Question: I have a database that records breeding information for cows in Microsoft SQL Server 2012 Express. Obviously, a cow cannot be bred until after she is born, and she may be bred multiple times during her life; and I need to enforce these constraints in my database. I currently have arranged a schema according to the following diagram:

'DataID' is the primary key for all animals. I have attempted to implement Table-Per-Type inheritance, hence the 1-to-1 relationship between '[Animals].[Master]' and '[Animals].[Females]'. Since each female may be bred multiple times, I have set up a 1-to-Many relationship between '[Animals].[Females]' and '[Breedings].[Breedings]'
'BirthDate''Breedings.Date'
I essentially need something like the following psudocode (which I have actually put into the CHECK constraint's "expression" box and received a validation error):
'''
[Animals].[Master].[BirthDate] < [Breedings].[Breedings].[Date]
INNER JOIN [Animals].[Master] ON
[Breedings].[Breedings].[DataID] = [Animals].[Master].[DataID]
'''
I have also tried creating a view with the proper join, but found that CHECK constraints cannot be used in views.
So, does anyone know how I can enforce these constraints?
- I tried the advice of using triggers, but can't seen to formulate the trigger syntax correctly. Here is my code:
'''
USE [CowInventory];
GO
CREATE TRIGGER [Breedings].[iCheckBreedingDateAfterBirthDate]
ON [Breedings].[Breedings]
FOR INSERT
AS
BEGIN
DECLARE @CowID UniqueIdentifier
SELECT @CowID = DataID FROM inserted;
DECLARE @CowBirthDate Date
SELECT @CowBirthDate = BirthDate FROM [Animals].[Master] WHERE [Master].[DataID] = @CowID
DECLARE @BreedingDate Date
SELECT @BreedingDate = Date FROM inserted;
IF(@CowBirthDate > @BreedingDate)
BEGIN
THROW;
END
END
'''
According to a book I have () this syntax should work perfectly. But instead, SQL Server gives me pink lines under 'THROW' and the last 'END', stating 'Incorrect syntax near 'THROW'. Expecting CONVERSATION, DIALOG, DISTRIBUTED, or TRANSACTION.' and 'Incorrect syntax near 'END'. Expecting CONVERSATION.' I have inserted these keywords, but they change nothing.
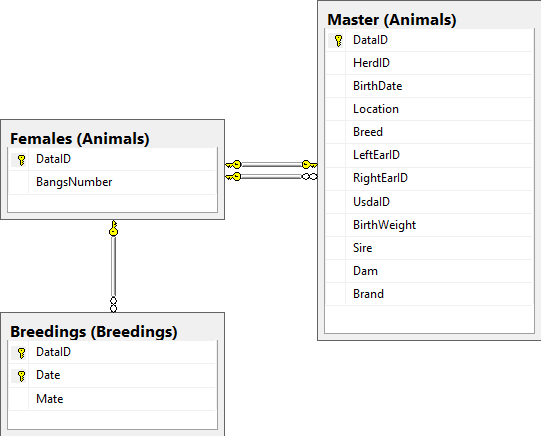
Answer: You can create triggers on Breedings table to check this rule. Trigger is a special stored procedure which executed automatically on INSERT\UPDATE\DELETE on some table. So you can write a trigger that checks all new rows inserted in Breedings and if there is a row where Date is less then appropriate BirthDate, throw error. Same for UPDATE, if Date column is altered, check appropriate animal's BirthDate and throw error accordingly. DELETEs are safe in this matter.
CHECKs are not that good for rules that involve other tables. General suggestion is to use them only for basic checks inside one table.
LATER EDIT
Try this trigger body
'''
...
BEGIN
if exists
(
SELECT 1
FROM inserted i
join Animals.Females f
on i.DataID = f.DataID
join Animals.Master m
on f.DataID = m.DataID
WHERE
m.BirthDate > i.Date
)
RAISERROR("Trigger iCheckBreedingDateAfterBirthDate - Breedings.Date is wrong", 18, 0)
END
GO
'''